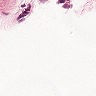
Metastatic tissue present: yes